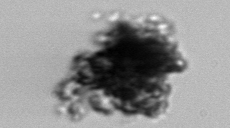
Label: detritus